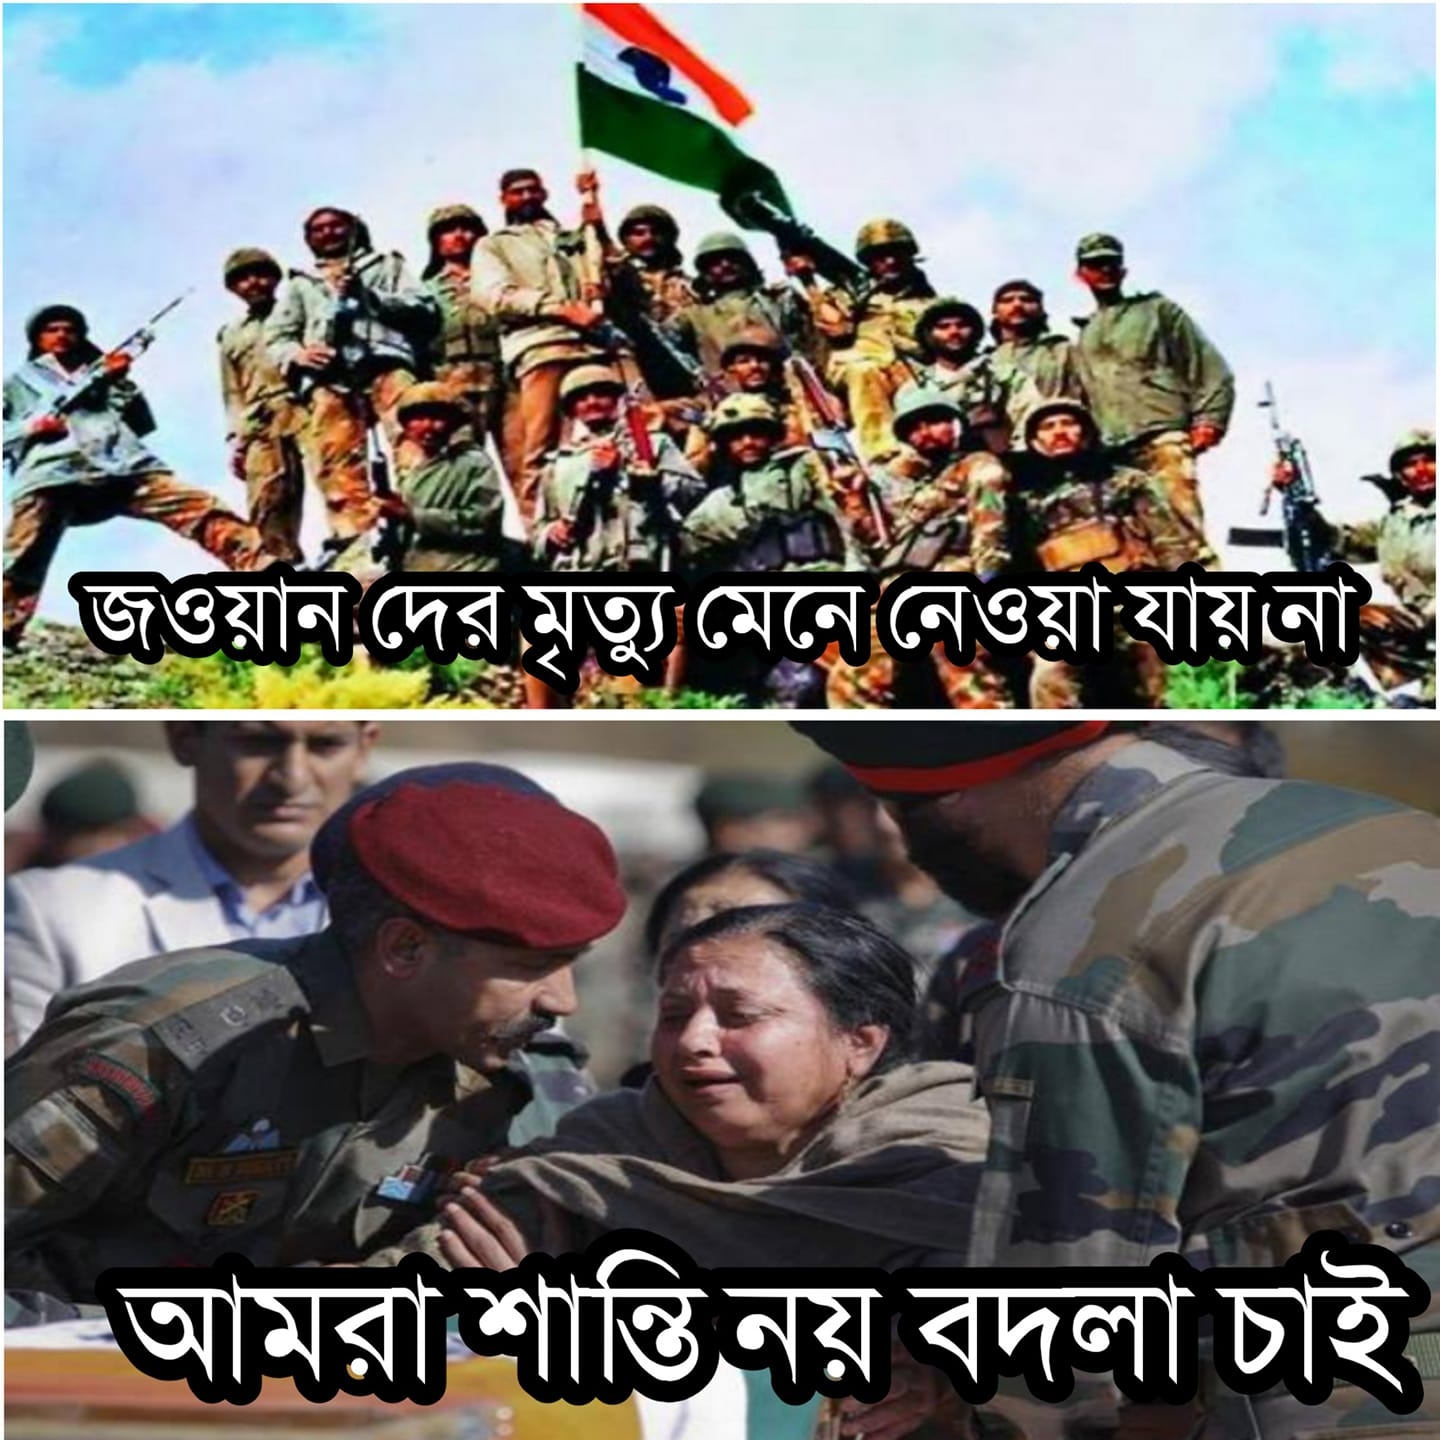
Caption: জওয়ান দের মৃত্যু মেনে নেওয়া যায় না     আমরা শান্তি নয় বদলা চাই
Label: non-hate